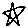
Label: star